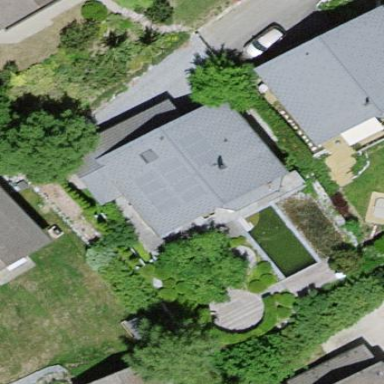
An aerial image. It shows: Simple house.